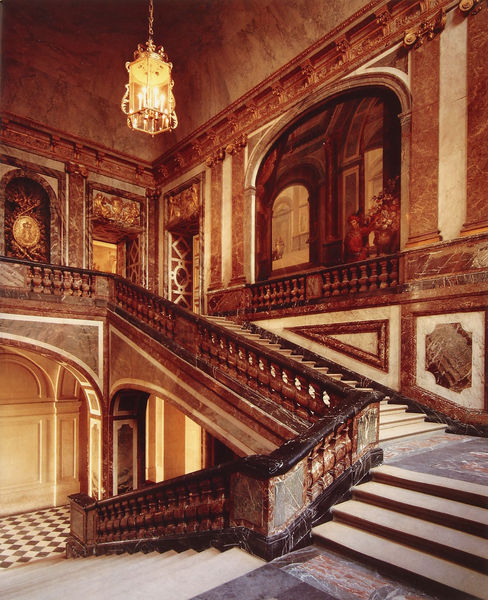
Titel: Schloss Versailles
Künstler: Louis Le Vau
Standort: Versailles (EU - F)
Schlagwörter: gemälde, weiß, braun, lampe, marmor, tür, gebäude, haus, rot, stock, fußboden, fahne, flagge, treppe, kerzen, kronleuchter, leuchter, durchgang, geländer, stufen, galerie, halle, foto, bögen, balustrade, flur, treppenhaus, luxus, stuffen, zwinger, vvv, braun-rot töne, albertinum